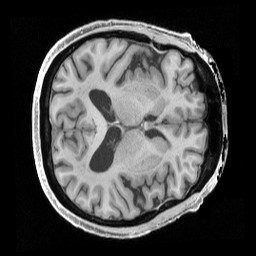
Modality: T1w
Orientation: axial
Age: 76
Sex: male
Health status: healthy
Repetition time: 2.4 s
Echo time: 0.00222 s